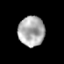
Tissue: prostate
Cell type: T cells
Senescence score: 0.3539
Nuclear area (px): 772
Mean DAPI intensity: 172.591